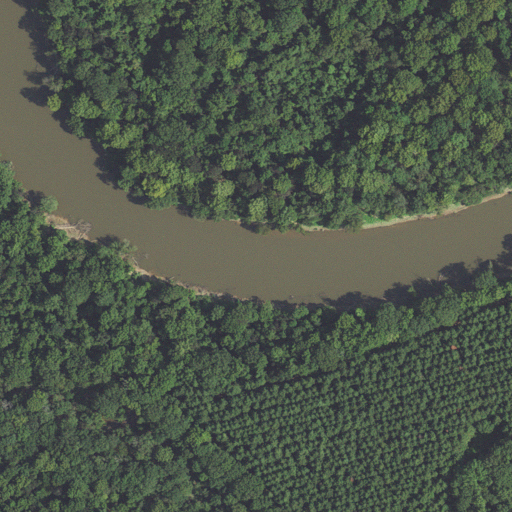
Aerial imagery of bar in Arkansas named Cotton Woods Shoals containing woody wetlands, open water, evergreen forest, and grassland